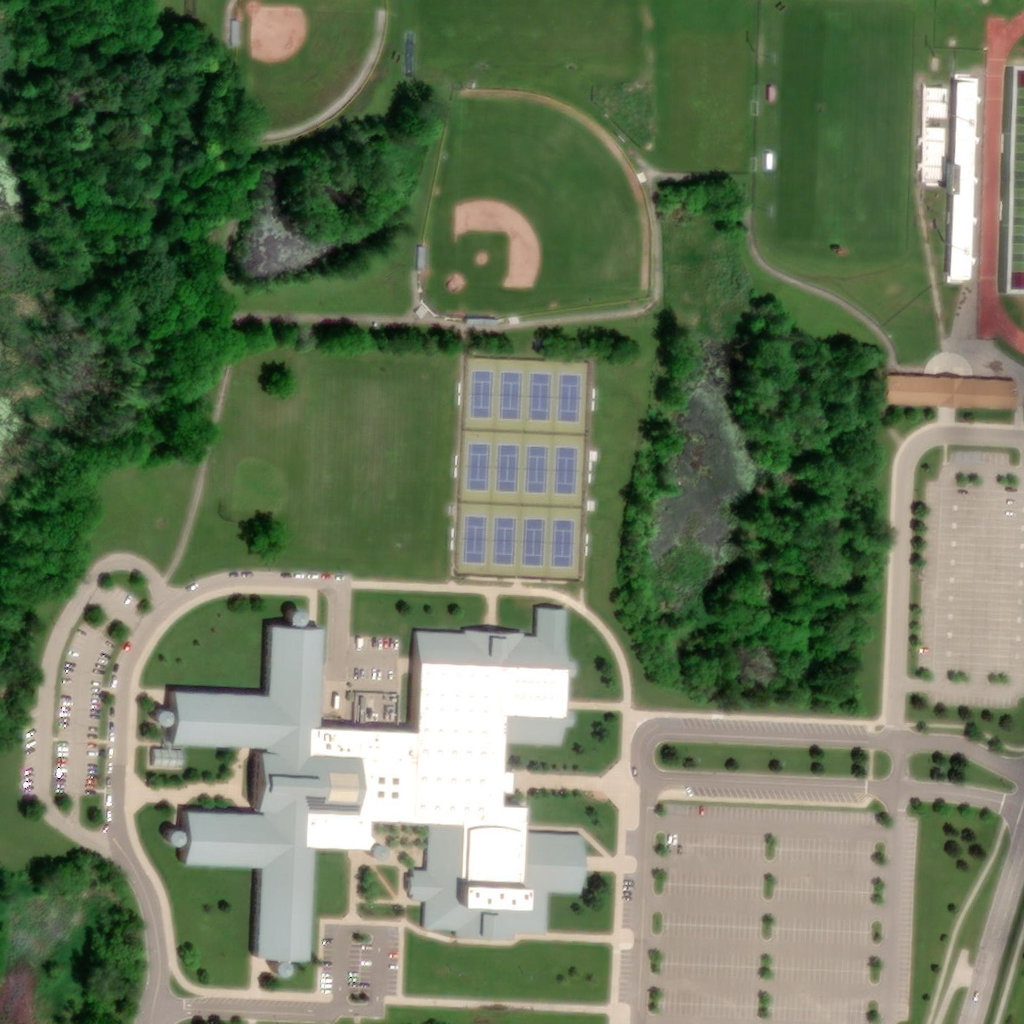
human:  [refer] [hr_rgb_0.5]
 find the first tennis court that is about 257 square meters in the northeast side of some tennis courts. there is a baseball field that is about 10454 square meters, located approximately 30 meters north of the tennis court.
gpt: <box>[[54, 36, 56, 41, 0]]</box>

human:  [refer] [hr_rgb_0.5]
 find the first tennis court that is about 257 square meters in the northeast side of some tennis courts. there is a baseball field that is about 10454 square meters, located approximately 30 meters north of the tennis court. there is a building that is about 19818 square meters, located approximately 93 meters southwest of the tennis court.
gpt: <box>[[54, 36, 56, 41, 0]]</box>